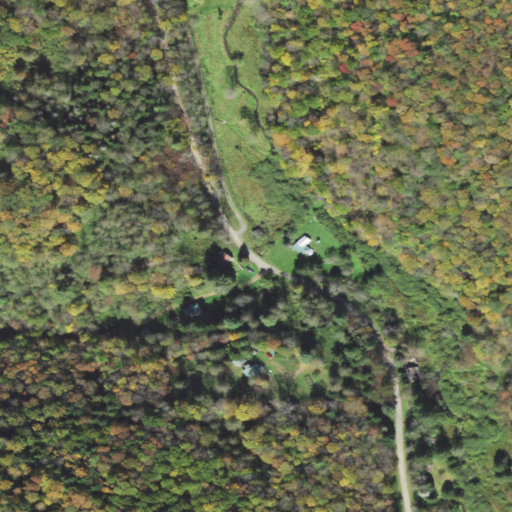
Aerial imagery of valley in Pennsylvania named Mosch Hollow containing deciduous forest, mixed forest, open development, pasture, and low intensity development